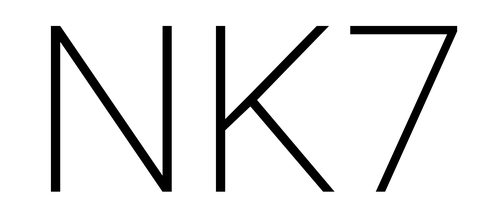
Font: Roboto_ExtraLight